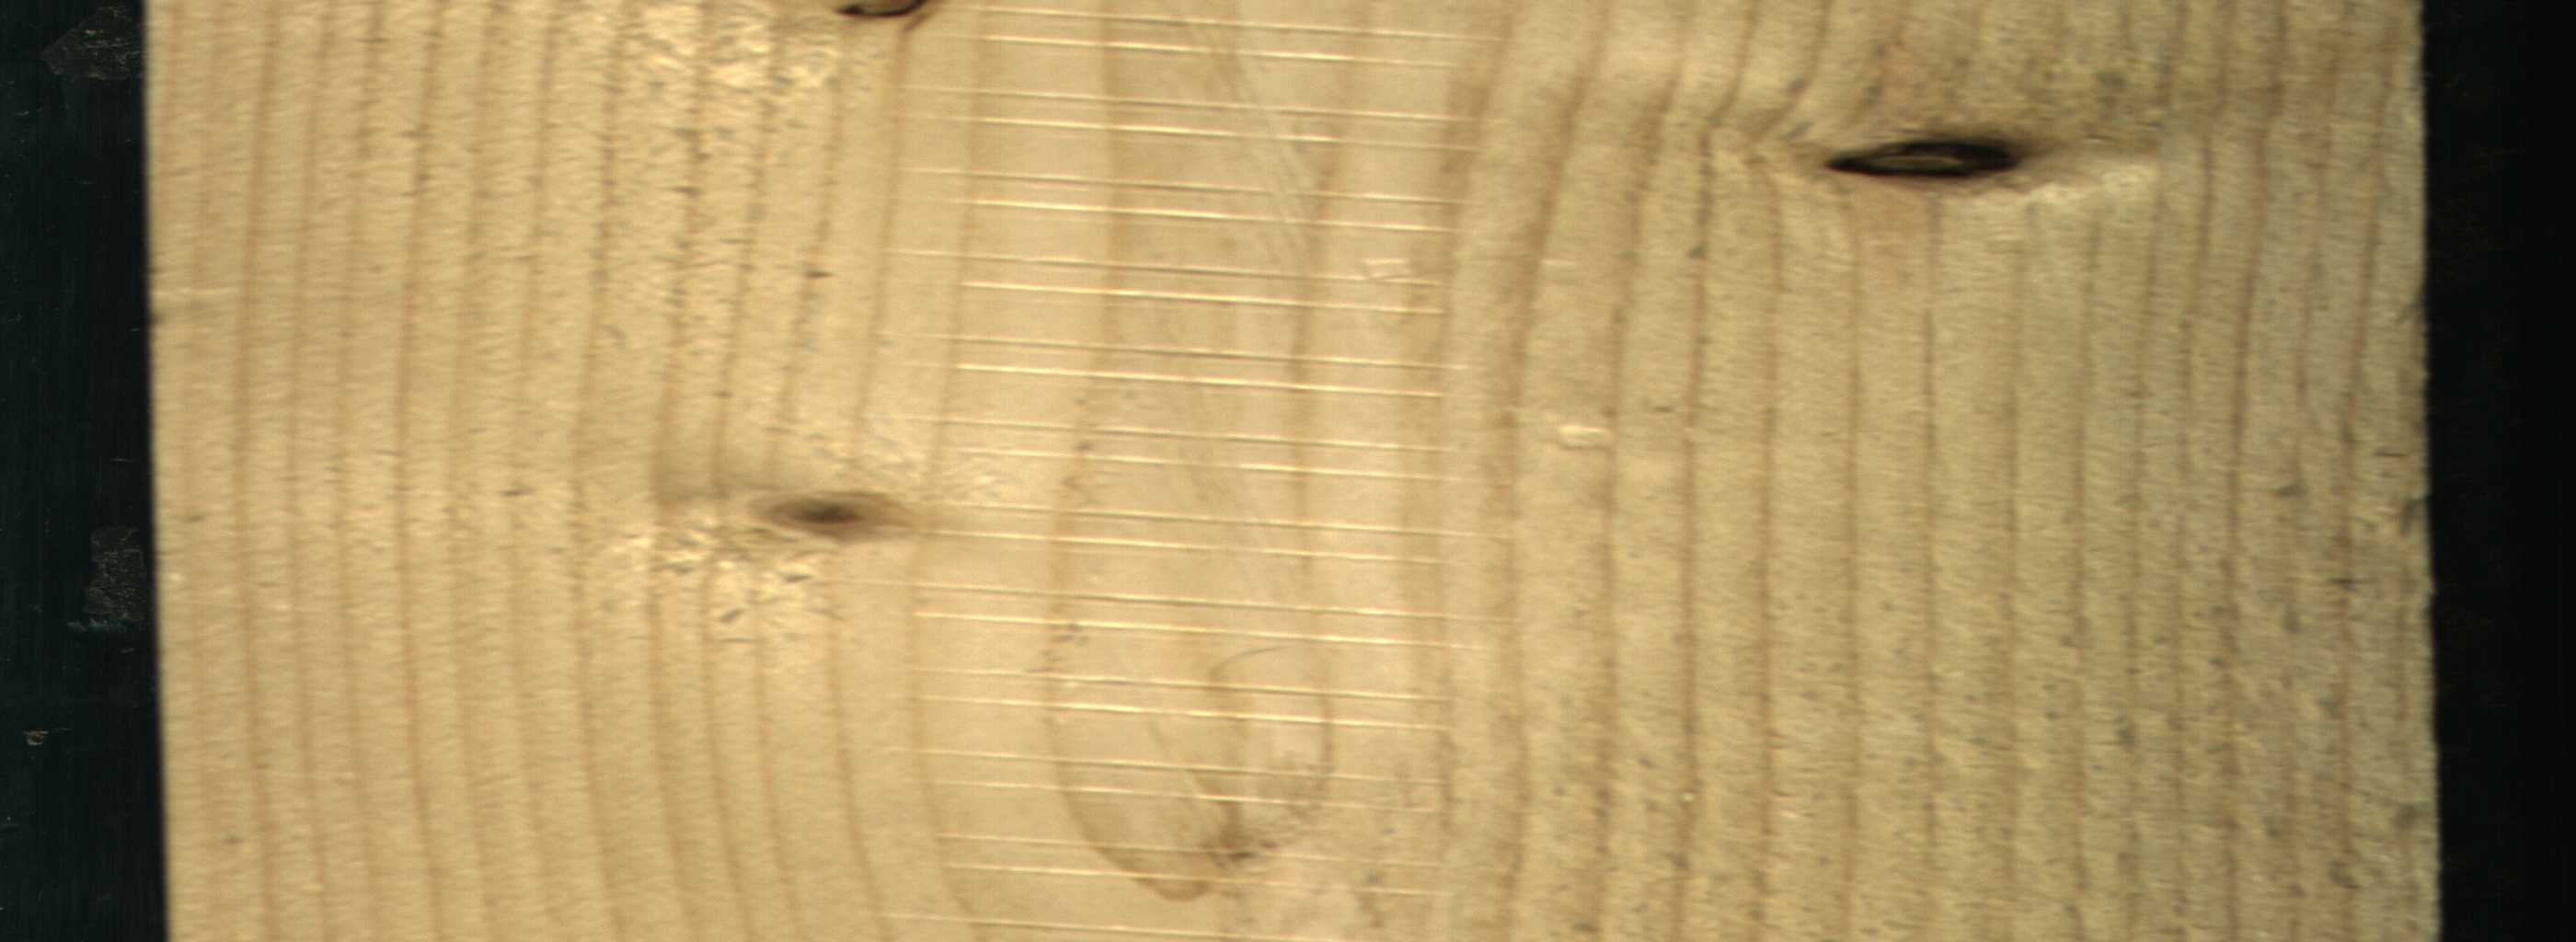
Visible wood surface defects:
Dead_Knot
Dead_Knot
Live_Knot